Question: Q: How do I center the checkbox vertically? In this particular case, why is there empty space between checkbox borders and the containing element at all given that margin and padding are 0 for all elements?
Screenshot:

JSFiddle: <URL>
HTML:
'''
<div class="category-item">
<span class="input-container">
<input type="checkbox"/>
</span>
</div>
'''
CSS:
'''
.category-item {
display: table;
border: 1px solid #cccccc;
margin: 0;
padding: 0;
}
.category-item .input-container {
display: table-cell;
margin: 0;
padding: 0;
text-align: center;
}
.category-item .input-container input {
margin: 0;
padding: 0;
vertical-align: middle;
}
'''
There are similar questions on SO to this. Couldn't find an answer that would work for this case. Thx!
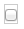
Answer: ## The issue..
Checkbox elements, like other input elements are subject to vendor specific 'appearance' styling- you can override this by using 'appearance:none' or '-webkit-appearance:none' etc..however this will then stop the checkbox from rendering at all.
As such, you have to 'live' with the default styling to some extent and implement a few overrides, for vertical alignment in the example you have given, you have to 'bump it up' by 1px, eg:
'''
.category-item .input-container input {
margin:-1px 0 1px 0; /* <-- here */
padding: 0;
vertical-align: middle;
}
'''
## Demo Fiddle
<URL>
> The -moz-appearance [sic] CSS property is used in Gecko (Firefox) to
display an element using a platform-native styling based on the
operating system's theme.
---
## Styling your own checkbox
A workaround is to 'replace' the checkbox element entirely, whilst still retaining its functionality- this can be done by adding a 'label' element then applying som nifty CSS, for example, the below:
## Demo Fiddle
HTML
'''
<div class="category-item">
<div class="input-container">
<input class='checkbox' id='checkbox' type="checkbox" />
<label for='checkbox' class='checkbox'></label>
</div>
</div>
'''
CSS
'''
.category-item {
display: table;
border: 1px solid #cccccc;
margin: 0;
padding: 0;
height:30px;
}
.category-item .input-container {
display: table-cell;
margin: 0;
padding: 0;
text-align: center;
vertical-align: middle;
height:30px;
}
label.checkbox {
position:relative;
vertical-align: middle;
border:1px solid black;
height:10px;
width:10px;
margin:0;
padding:0;
margin:-2px 0 2px 0;
line-height:1em;
padding:0;
overflow:hidden;
display:inline-block;
}
input.checkbox {
appearance:none;
height:0;
width:0;
overflow:hidden;
display:none;
margin:0;
padding:0;
-webkit-appearance:none;
}
input.checkbox:checked +label.checkbox:before {
content:'13';
position:absolute;
top:-3px;
font-size:10px;
left:2px;
}
'''